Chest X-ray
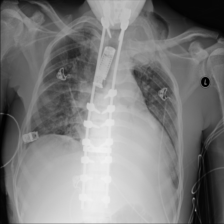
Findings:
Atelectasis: negative
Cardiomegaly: negative
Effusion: negative
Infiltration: positive
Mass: negative
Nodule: negative
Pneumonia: negative
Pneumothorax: negative
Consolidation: negative
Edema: negative
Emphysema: negative
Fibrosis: negative
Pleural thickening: negative
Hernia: negative